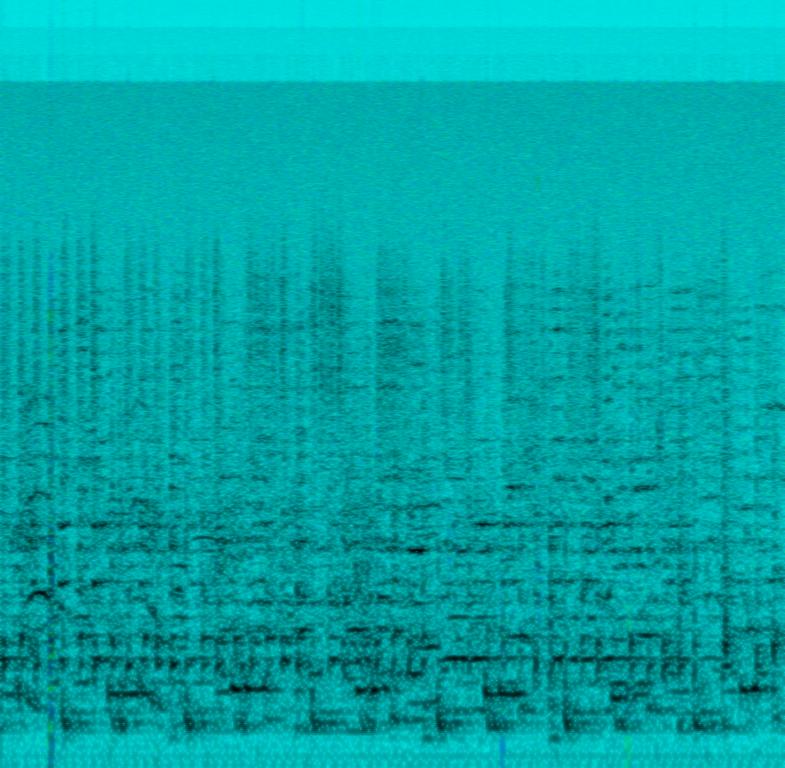
This music is a spirited Latin music instrumental. The tempo is fast with a lively accordion harmony, spirited congas beat and guiro  accompaniment. The music is happy, vivacious, upbeat, vigorous, cheerful , celebratory and cheerful with ambient outdoor sounds like wind, people talking, clapping and a lot of static indicating that this is a live performance. The audio quality is inferior and this looks like an amateur home recording.